Interaction volume radius: 5 \u00c5
Interaction volume height: 10 \u00c5
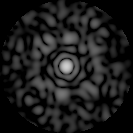
Disorder parameter: 0.9076